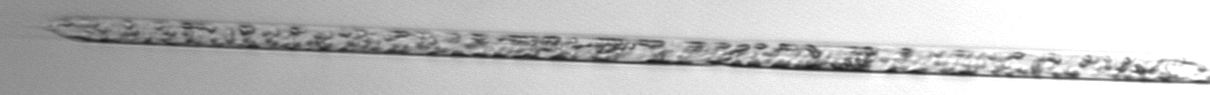
Label: Rhizosolenia